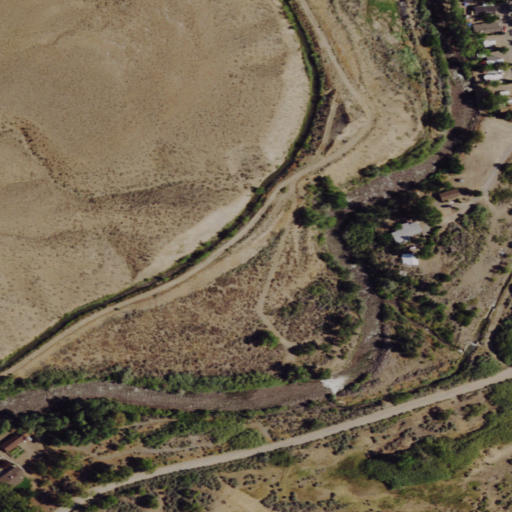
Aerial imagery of valley in Nevada named Hoye Canyon containing shrub, woody wetlands, low intensity development, herbaceous wetlands, and open development